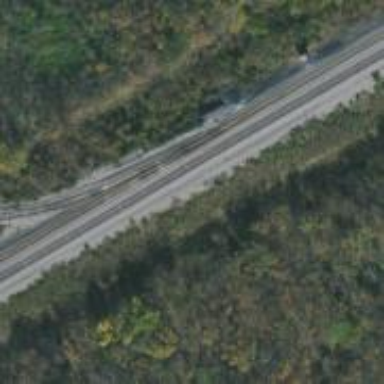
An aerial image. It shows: Railway track.